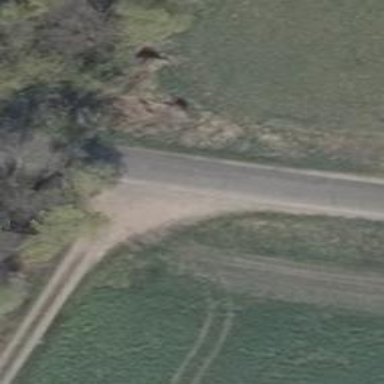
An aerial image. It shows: Unclassified road with asphalt surface.